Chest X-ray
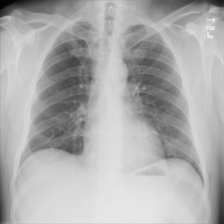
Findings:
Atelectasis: negative
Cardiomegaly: negative
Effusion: negative
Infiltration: negative
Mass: negative
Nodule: negative
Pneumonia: negative
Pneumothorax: negative
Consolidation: negative
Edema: negative
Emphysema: negative
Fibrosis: negative
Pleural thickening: negative
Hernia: negative